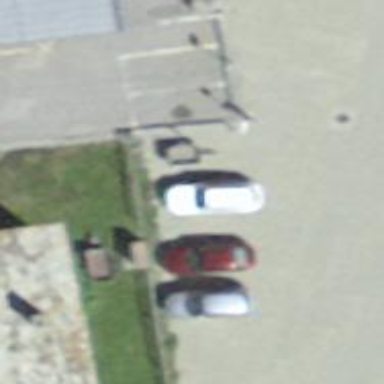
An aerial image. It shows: Charging station.